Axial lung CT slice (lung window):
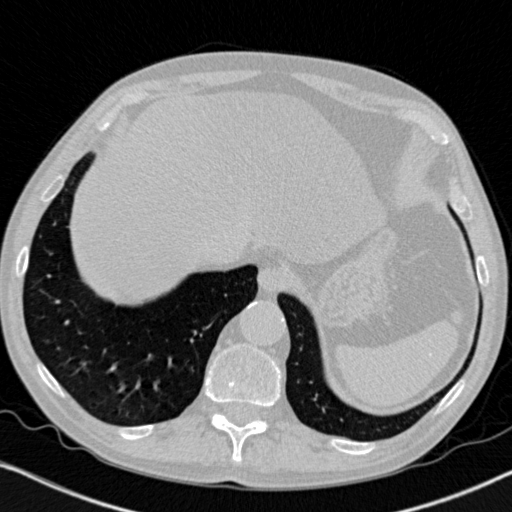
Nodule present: no